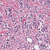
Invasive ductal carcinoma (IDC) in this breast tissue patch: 1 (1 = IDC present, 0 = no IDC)